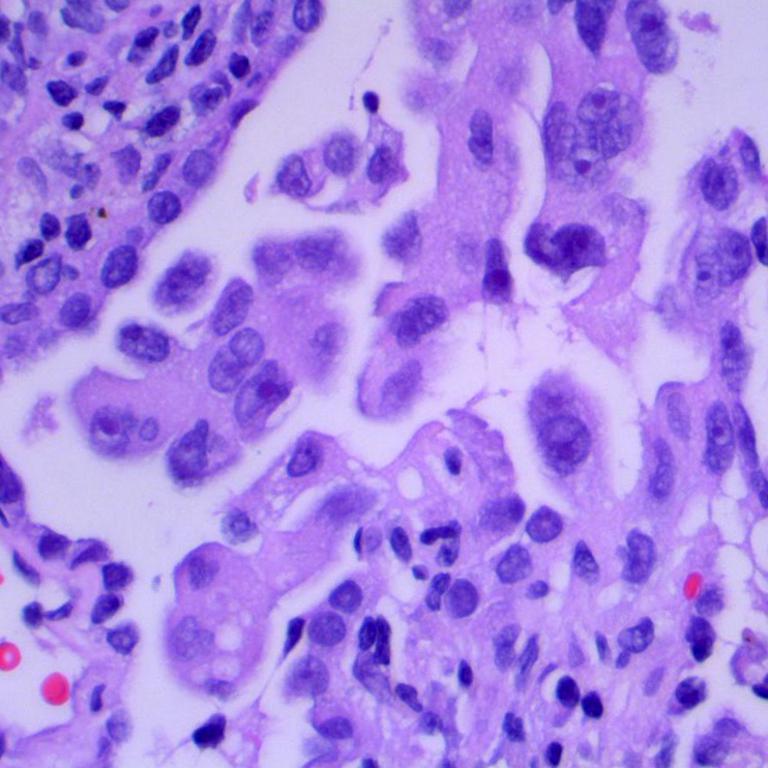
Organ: lung
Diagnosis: adenocarcinomas